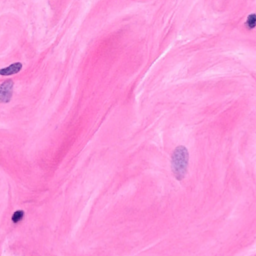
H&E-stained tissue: Breast